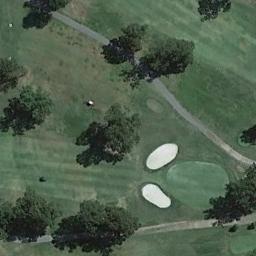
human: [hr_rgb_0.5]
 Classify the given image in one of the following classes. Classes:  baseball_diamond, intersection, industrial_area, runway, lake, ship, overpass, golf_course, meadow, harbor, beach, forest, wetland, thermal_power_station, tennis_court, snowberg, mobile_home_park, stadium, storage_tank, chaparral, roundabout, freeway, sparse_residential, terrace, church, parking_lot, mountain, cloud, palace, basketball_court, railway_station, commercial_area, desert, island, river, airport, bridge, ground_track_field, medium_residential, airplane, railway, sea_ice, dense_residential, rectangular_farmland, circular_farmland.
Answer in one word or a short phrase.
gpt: golf_course